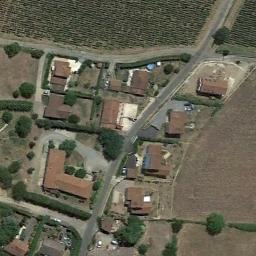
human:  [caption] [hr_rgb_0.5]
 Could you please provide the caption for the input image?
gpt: There is a green space in a medium-sized residential area .

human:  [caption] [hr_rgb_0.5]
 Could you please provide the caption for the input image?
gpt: Many buildings are in medium residential area .

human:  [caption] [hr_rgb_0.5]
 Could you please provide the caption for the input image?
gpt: The medium residential is next to the farmland .

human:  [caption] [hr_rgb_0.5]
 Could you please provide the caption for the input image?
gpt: The medium residential area has some orange houses and green belts and some fields are next to the medium residential area .

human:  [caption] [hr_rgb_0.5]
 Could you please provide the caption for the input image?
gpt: There are some brown buildings on the medium residential area .